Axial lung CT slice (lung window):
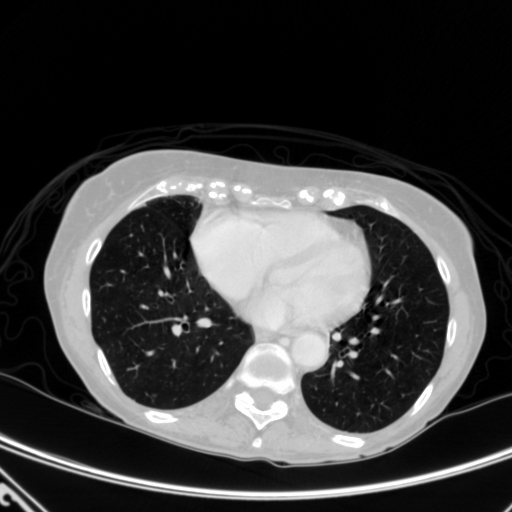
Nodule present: no